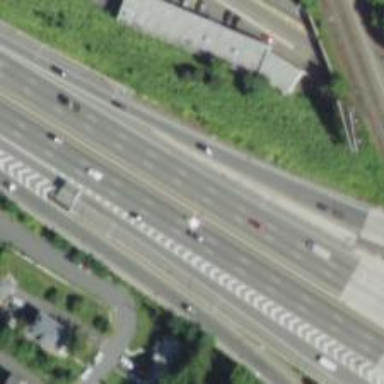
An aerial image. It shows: Urban freeway or expressway.